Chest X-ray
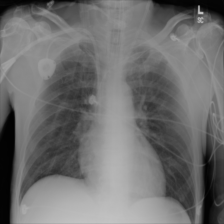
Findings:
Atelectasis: negative
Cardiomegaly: negative
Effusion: negative
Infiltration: negative
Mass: negative
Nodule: negative
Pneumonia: negative
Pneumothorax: negative
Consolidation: negative
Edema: negative
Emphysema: negative
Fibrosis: negative
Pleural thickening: negative
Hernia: negative